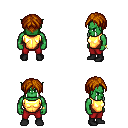
a pixel art fantasy rpg character, male body template, orc, green skin, gold chest armor, red pants, brunette parted hairstyle, bracelets, black shoes, four views (front, back, left, right), 2x2 character sprite sheet, small pixel art, hard edges, no anti-aliasing